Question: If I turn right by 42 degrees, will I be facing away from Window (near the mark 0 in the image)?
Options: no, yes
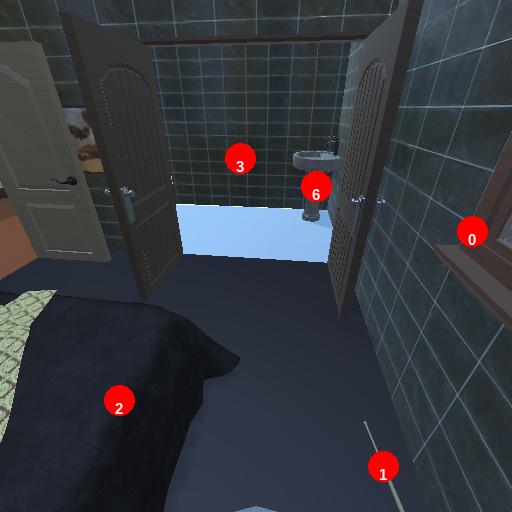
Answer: no